Field crop: maize
Growth stage: 2
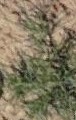
Species: salsola